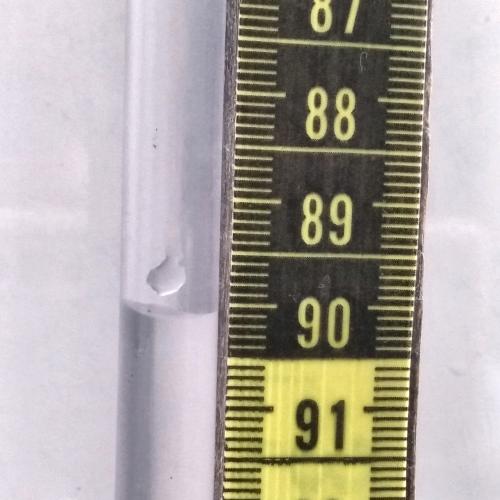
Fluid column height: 90.1 cm